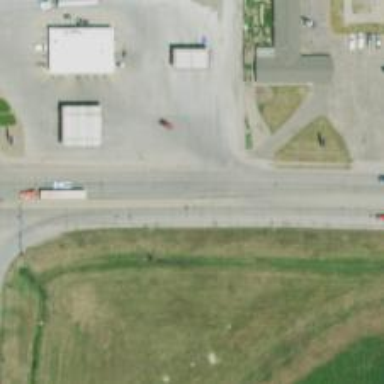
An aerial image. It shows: Trunk highway.